Question: Since I need a query from 4 different entity sets (Medical, City, Region, MedicalServices), I have created a viewmodel as follows;
'''
public class MedicalCityRegionView
{
public Entity.Medical V_Medical { get; set; }
public Entity.City V_City {get;set;}
public Entity.Region V_Region{get;set;}
public Entity.MedicalService V_MedicalService{ get; set; }
}
'''
And a class which gets the all records from those 4 tables as follows;
'''
public class EntityHandler
{
public IQueryable<MedicalCityRegionView> GetAll(Entity.MedicalEntities MCR_View)
{
IQueryable<MedicalCityRegionView> result = from mID in MCR_View.Medicals
join cs in MCR_View.Cities on mID.CityFK equals cs.CityID
join reg in MCR_View.Regions on cs.RegionFK equals reg.RegionID
select new MedicalCityRegionView();
return result;
}
}
'''
And this part is on the code behind;
'''
result = from mID in em.Medicals
join ms in em.MedicalServices on mID.MsMedicalFK
equals ms.ServiceID
join c in em.Cities on mID.CityFK equals c.CityID
join reg in em.Regions on c.RegionFK equals
reg.RegionID
where ms.ServiceID == SelectedMedicalService
&&
c.CityID == SelectedCity
select new Classes.MedicalCityRegionView();
listView_MainContent.DataSource = result.ToList();
listView_MainContent.DataBind();
'''
And the error I get;
'''
An exception of type 'System.Web.HttpException' occurred in
System.Web.dll but was not handled in user code
Additional information: DataBinding:
'MedicalBootStrap.Classes.MedicalCityRegionView' does not
contain a property with the name 'MedicalID'.
'''
Since Medical Entity does contain MedicalID, I thought "public Entity.Medical V_Medical { get; set; }" would suffice.
And as you see on the image, there has been created 14records which is correct but they are null;

Could you please enlighten me about the issue?
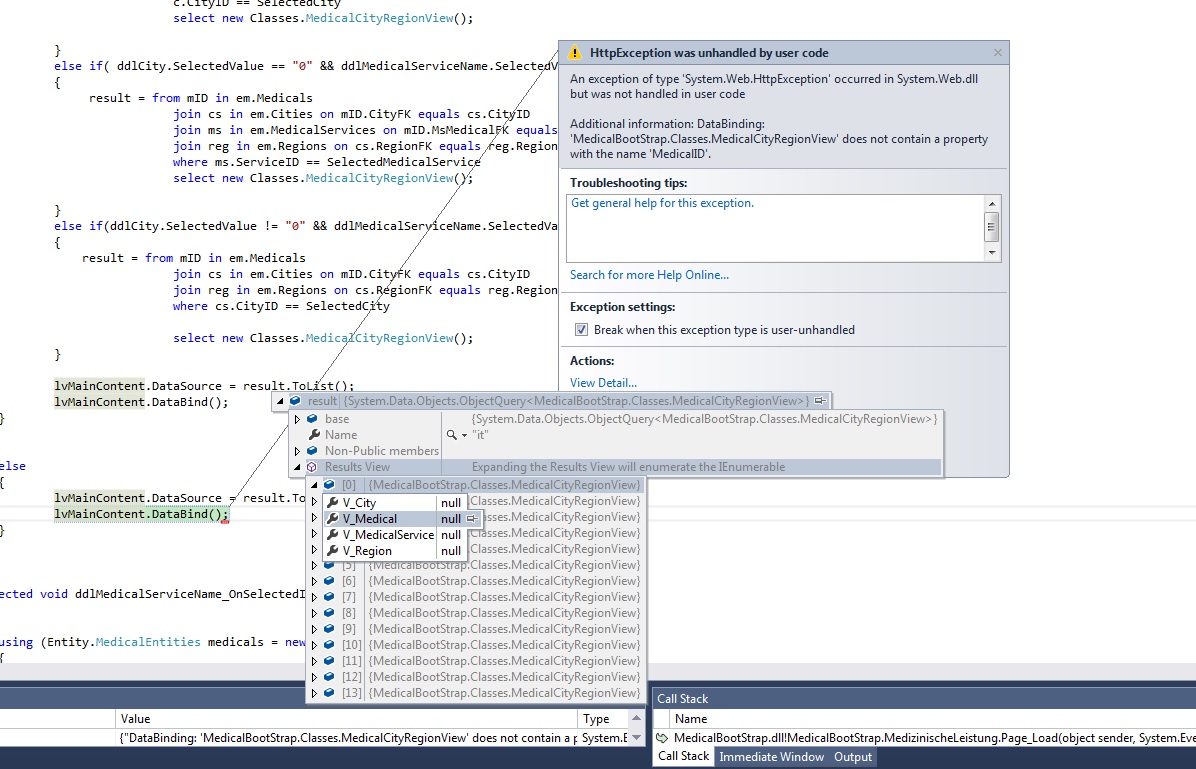
Answer: Seeing the screenshot confirms my suspicion...
try
'''
IQueryable<MedicalCityRegionView> result = from mID in MCR_View.Medicals
join cs in MCR_View.Cities on mID.CityFK equals cs.CityID
join reg in MCR_View.Regions on cs.RegionFK equals reg.RegionID
select new MedicalCityRegionView()
{ V_Medical = mID,
V_City = cs,
V_Region = reg };
'''
and
'''
result = from mID in em.Medicals
join ms in em.MedicalServices on mID.MsMedicalFK
equals ms.ServiceID
join c in em.Cities on mID.CityFK equals c.CityID
join reg in em.Regions on c.RegionFK equals
reg.RegionID
where ms.ServiceID == SelectedMedicalService
&&
c.CityID == SelectedCity
select new Classes.MedicalCityRegionView()
{ V_Medical = mID,
V_City = c,
V_Region = reg,
V_MedicalService = ms};
'''
That should give you data in your 14 instances.
For the rest, Medical.ID or Medical.MedicalID is reachable as MedicalCityRegionView.Medical.Id, and not directly on MedicalCityRegionView.